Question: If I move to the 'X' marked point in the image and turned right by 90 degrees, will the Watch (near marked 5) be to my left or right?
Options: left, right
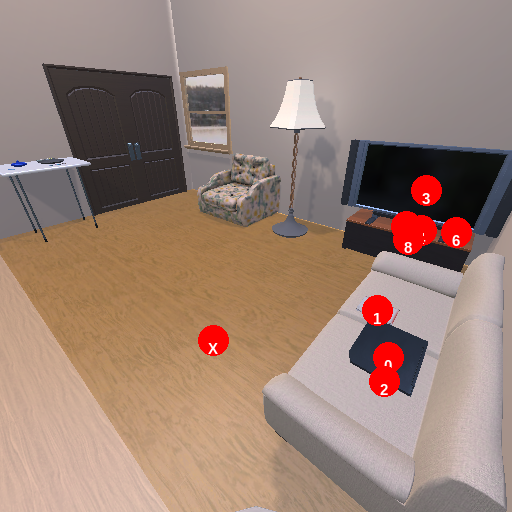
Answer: left